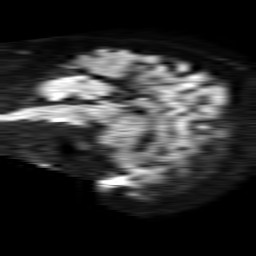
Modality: TRACE
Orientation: sagittal
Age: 51
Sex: female
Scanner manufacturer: philips
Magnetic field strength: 1.5 T
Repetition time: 4.6 s
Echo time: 0.09059 s